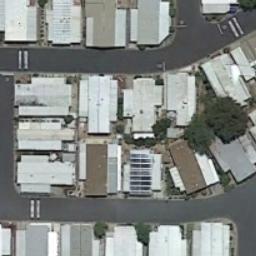
Label: residential